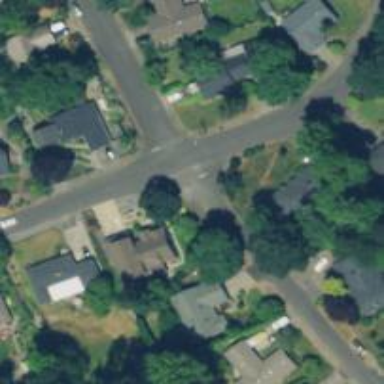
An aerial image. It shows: Residential road with sidewalk on the left side.